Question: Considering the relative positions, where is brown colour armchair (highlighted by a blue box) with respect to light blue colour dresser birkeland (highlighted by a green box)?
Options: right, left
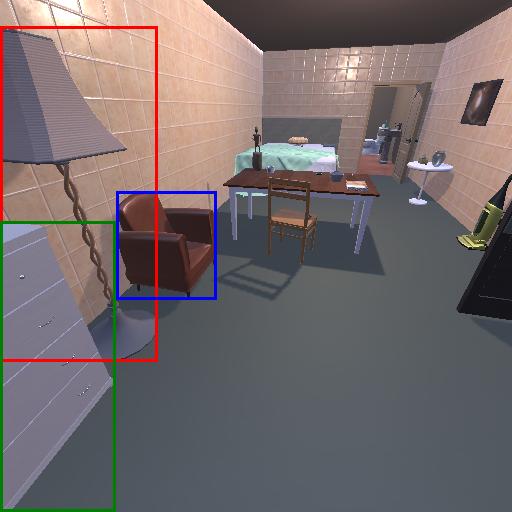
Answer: right